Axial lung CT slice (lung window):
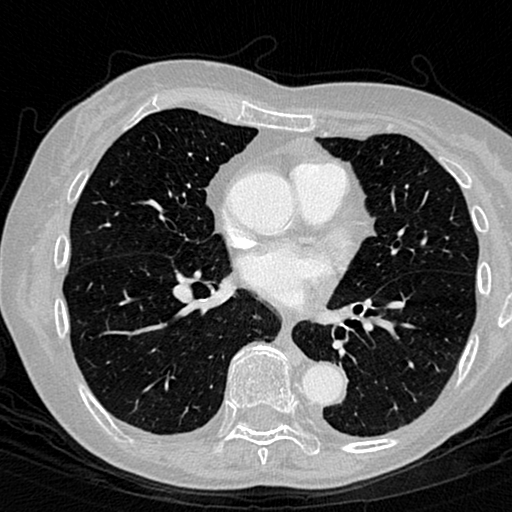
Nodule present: no